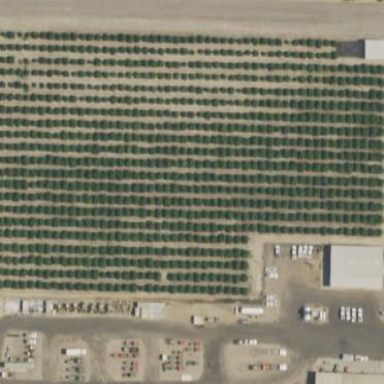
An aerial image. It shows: Beautiful orchard filled with orange trees. The lot type is classified as open space properties.